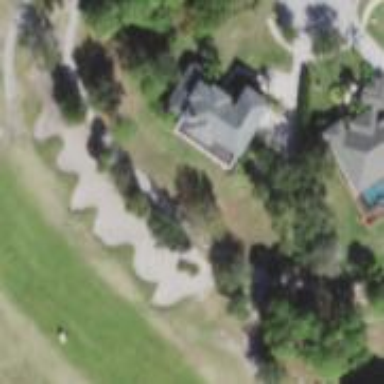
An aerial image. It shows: Sandy area is golf bunker.